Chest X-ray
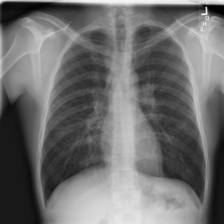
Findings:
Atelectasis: negative
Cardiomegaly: negative
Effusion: negative
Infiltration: negative
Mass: negative
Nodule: negative
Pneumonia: negative
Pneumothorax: negative
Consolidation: negative
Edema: negative
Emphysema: negative
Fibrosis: negative
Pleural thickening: negative
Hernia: negative